Question: I'm having trouble with querying this simple table with a passed in variable:

Here is the relevant code:
'''
// MySQL connection saved to variable $db
// variable $item is passed in as the string "Camera1"
$accessQuery = "SELECT Available FROM inventory WHERE Item = '" . $item . "'";
// This outputs properly as "SELECT Available FROM inventory WHERE Item = 'Camera1'"
echo $accessQuery;
if($oldVal = mysqli_query($db, $accessQuery)){
echo $oldVal // Should be 5 - but there is no output
// echo 'Made it inside if statement' --- This line outputs correctly
}
else{
echo 'Error accessing MySQL query';
}
'''
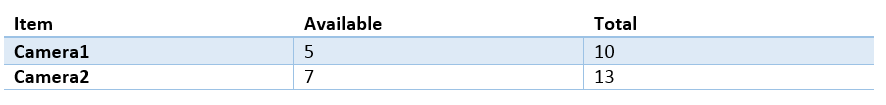
Answer: You need to call a 'mysqli_fetch_XXX' function to get the resulting data from the query.
'''
if($result = mysqli_query($db, $accessQuery)){
$row = mysqli_fetch_assoc($result);
$oldVal = $row['Available'];
echo $oldVal // Should be 5 - but $oldVal causes an error when I try to output
}
else{
echo 'Error accessing MySQL query: ' . mysqli_error($db);
}
'''